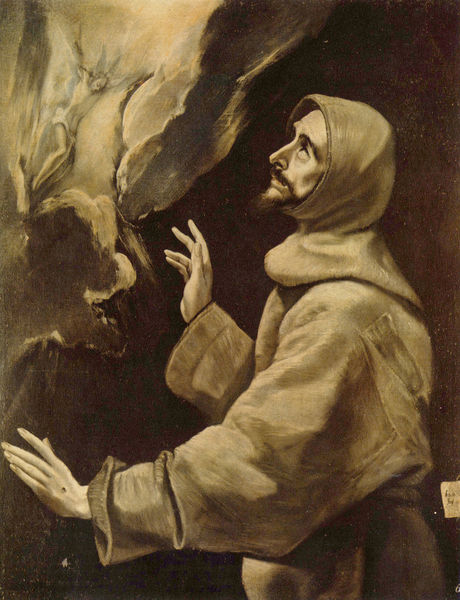
Titel: Franz von Assisi mit den Wundmalen
Künstler: El Greco
Standort: Escorial
Institution: Kloster
Schlagwörter: dunkel, felsen, flügel, gemälde, mann, schatten, umhang, wolken, braun, geste, grau, hell, kleid, licht, mund, nase, profil, schwarz, weiss, zeichnung, blick, tier, wolke, beige, haube, malerei, anzug, bart, wand, barock, böse, falten, gesicht, kleidung, mensch, bildnis, hände, porträt, kirche, rauch, auge, kutte, engel, spanien, fels, mauer, nebel, monochrom, ausdruck, angst, beobachter, wein, kopftuch, kreuz, linie, kohle, traum, beten, dämon, gestus, christus, jesus, narbe, stigma, stigmata, manierismus, mystisch, versuchung, vision, andacht, priester, kruzifix, mönch, franziskus, erscheinung, heiliger, knight, versteck, velazquez, chiaroscuro, jesu, el greco, mystik, sakral, christentum, auferstehung, hubertus, kaputze, himmelfahrt, anzuf, kapuze, fromm, franziskaner, weinkeller, mager, asket, andachtsbild, büttner, gekreuzigter, christ, wunder, abt, passion, frömmigkeit, spanier, hülle, ergriffen, franzikus, heiligenverehrung, hiligenverehrung, prosil, ribera, spitzbar, stigmatisierung, spirituell, hope, waiting, mantel, vergangenheit, spirit, wolle, chisti, chruistus, dogmata, berühruen, ahube, jesus sieht sich selbst, bangen, zukunft, wainting